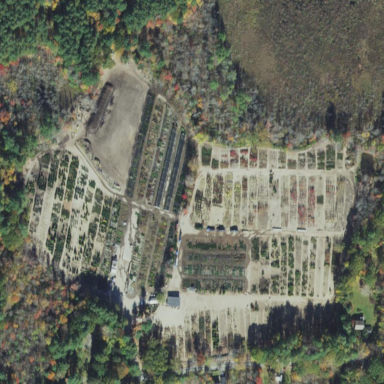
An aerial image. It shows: Agricultural land designated as plant nursery.